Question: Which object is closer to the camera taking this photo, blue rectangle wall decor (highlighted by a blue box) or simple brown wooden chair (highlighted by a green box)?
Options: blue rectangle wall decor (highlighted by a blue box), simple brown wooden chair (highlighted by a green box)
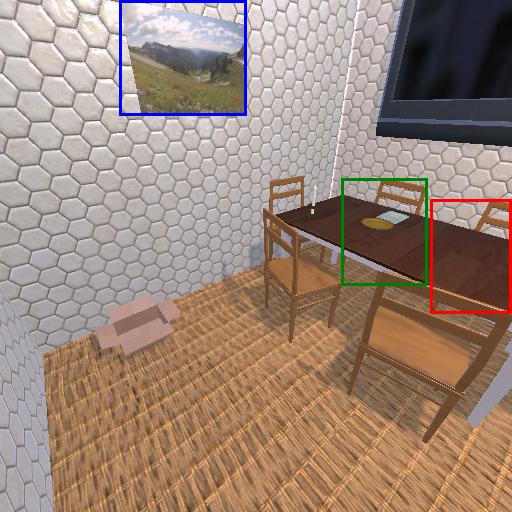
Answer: blue rectangle wall decor (highlighted by a blue box)